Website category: sports
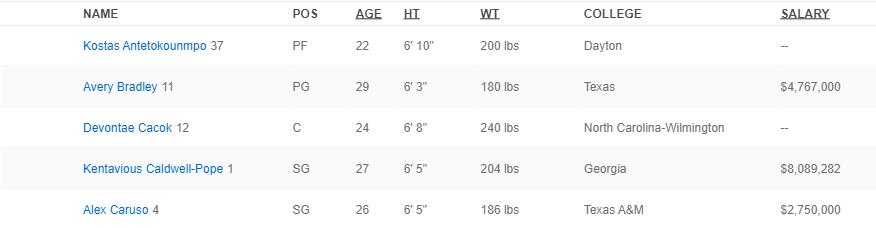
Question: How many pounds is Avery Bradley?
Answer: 180 lbs

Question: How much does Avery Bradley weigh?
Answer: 180 lbs

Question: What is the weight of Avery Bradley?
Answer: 180 lbs

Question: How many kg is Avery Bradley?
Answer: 180 lbs

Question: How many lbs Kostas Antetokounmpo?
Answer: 200 lbs

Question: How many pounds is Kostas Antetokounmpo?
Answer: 200 lbs

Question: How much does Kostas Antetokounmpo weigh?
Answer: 200 lbs

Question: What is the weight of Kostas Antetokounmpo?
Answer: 200 lbs

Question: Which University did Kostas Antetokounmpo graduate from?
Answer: Dayton

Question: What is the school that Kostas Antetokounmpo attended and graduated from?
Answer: Dayton

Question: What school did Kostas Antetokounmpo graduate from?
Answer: Dayton

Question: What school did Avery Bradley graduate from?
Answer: Texas

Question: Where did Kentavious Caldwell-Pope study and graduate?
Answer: Georgia

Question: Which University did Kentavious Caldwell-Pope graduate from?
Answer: Georgia

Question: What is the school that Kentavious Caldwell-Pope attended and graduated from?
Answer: Georgia

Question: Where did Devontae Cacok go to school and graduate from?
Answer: North Carolina-Wilmington

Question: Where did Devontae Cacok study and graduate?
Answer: North Carolina-Wilmington

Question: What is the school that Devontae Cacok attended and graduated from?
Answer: North Carolina-Wilmington

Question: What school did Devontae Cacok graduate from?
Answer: North Carolina-Wilmington

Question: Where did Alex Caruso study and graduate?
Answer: Texas A&M

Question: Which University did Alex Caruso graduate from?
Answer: Texas A&M

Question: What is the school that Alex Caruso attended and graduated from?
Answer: Texas A&M

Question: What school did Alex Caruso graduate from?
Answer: Texas A&M

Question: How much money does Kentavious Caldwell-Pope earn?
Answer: $8,089,282

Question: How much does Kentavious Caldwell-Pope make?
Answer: $8,089,282

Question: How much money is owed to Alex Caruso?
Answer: $2,750,000

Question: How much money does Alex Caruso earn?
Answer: $2,750,000

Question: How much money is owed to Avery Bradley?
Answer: $4,767,000

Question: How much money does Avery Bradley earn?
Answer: $4,767,000

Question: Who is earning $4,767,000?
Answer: Avery Bradley

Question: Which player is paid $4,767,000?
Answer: Avery Bradley

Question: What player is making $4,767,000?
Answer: Avery Bradley

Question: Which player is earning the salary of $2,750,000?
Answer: Alex Caruso

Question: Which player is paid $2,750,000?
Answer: Alex Caruso

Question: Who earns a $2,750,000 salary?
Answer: Alex Caruso

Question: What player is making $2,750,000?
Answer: Alex Caruso

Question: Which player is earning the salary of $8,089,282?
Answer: Kentavious Caldwell-Pope

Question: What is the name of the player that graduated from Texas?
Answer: Avery Bradley

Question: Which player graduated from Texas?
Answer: Avery Bradley

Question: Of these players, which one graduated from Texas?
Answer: Avery Bradley

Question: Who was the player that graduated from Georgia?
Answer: Kentavious Caldwell-Pope

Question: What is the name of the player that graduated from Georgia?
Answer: Kentavious Caldwell-Pope

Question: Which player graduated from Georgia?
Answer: Kentavious Caldwell-Pope

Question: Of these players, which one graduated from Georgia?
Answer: Kentavious Caldwell-Pope

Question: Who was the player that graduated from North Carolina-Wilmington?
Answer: Devontae Cacok

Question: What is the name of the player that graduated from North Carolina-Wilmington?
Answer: Devontae Cacok

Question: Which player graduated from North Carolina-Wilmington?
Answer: Devontae Cacok

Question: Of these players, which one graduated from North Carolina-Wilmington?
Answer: Devontae Cacok

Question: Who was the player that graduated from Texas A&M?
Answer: Alex Caruso

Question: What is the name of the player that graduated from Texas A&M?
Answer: Alex Caruso

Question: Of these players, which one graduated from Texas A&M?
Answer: Alex Caruso

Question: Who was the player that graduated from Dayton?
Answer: Kostas Antetokounmpo

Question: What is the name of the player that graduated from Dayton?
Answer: Kostas Antetokounmpo

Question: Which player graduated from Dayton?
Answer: Kostas Antetokounmpo

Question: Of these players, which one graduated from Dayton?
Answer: Kostas Antetokounmpo